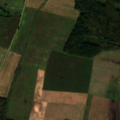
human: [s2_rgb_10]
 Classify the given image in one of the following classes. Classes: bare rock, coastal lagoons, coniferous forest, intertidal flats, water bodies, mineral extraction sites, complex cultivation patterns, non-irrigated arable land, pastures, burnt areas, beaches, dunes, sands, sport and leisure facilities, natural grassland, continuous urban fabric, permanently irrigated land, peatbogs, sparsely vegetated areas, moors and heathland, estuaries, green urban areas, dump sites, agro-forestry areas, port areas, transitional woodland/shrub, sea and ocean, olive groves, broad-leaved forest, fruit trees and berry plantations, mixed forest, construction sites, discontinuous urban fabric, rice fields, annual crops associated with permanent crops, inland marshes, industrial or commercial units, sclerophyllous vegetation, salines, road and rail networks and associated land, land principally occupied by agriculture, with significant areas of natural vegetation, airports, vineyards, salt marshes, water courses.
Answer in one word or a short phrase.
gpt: non-irrigated arable land, broad-leaved forest